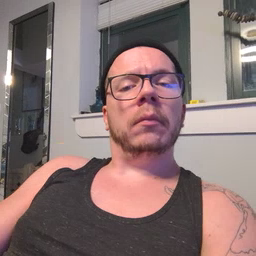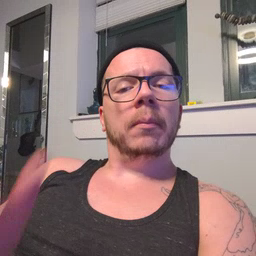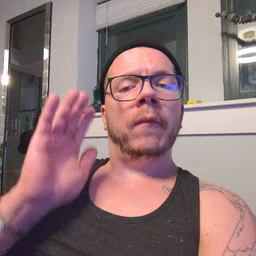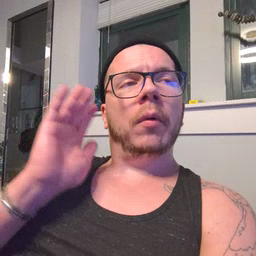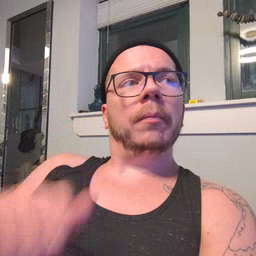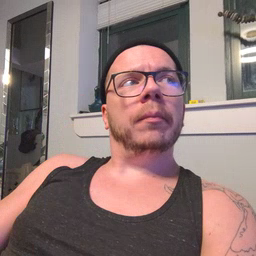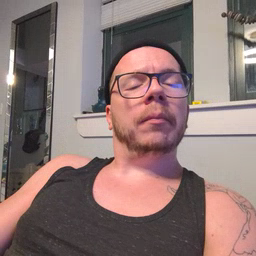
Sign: before